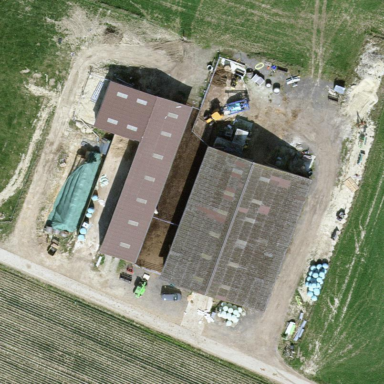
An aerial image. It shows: Farmyard area.